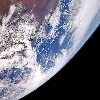
Label: cloud